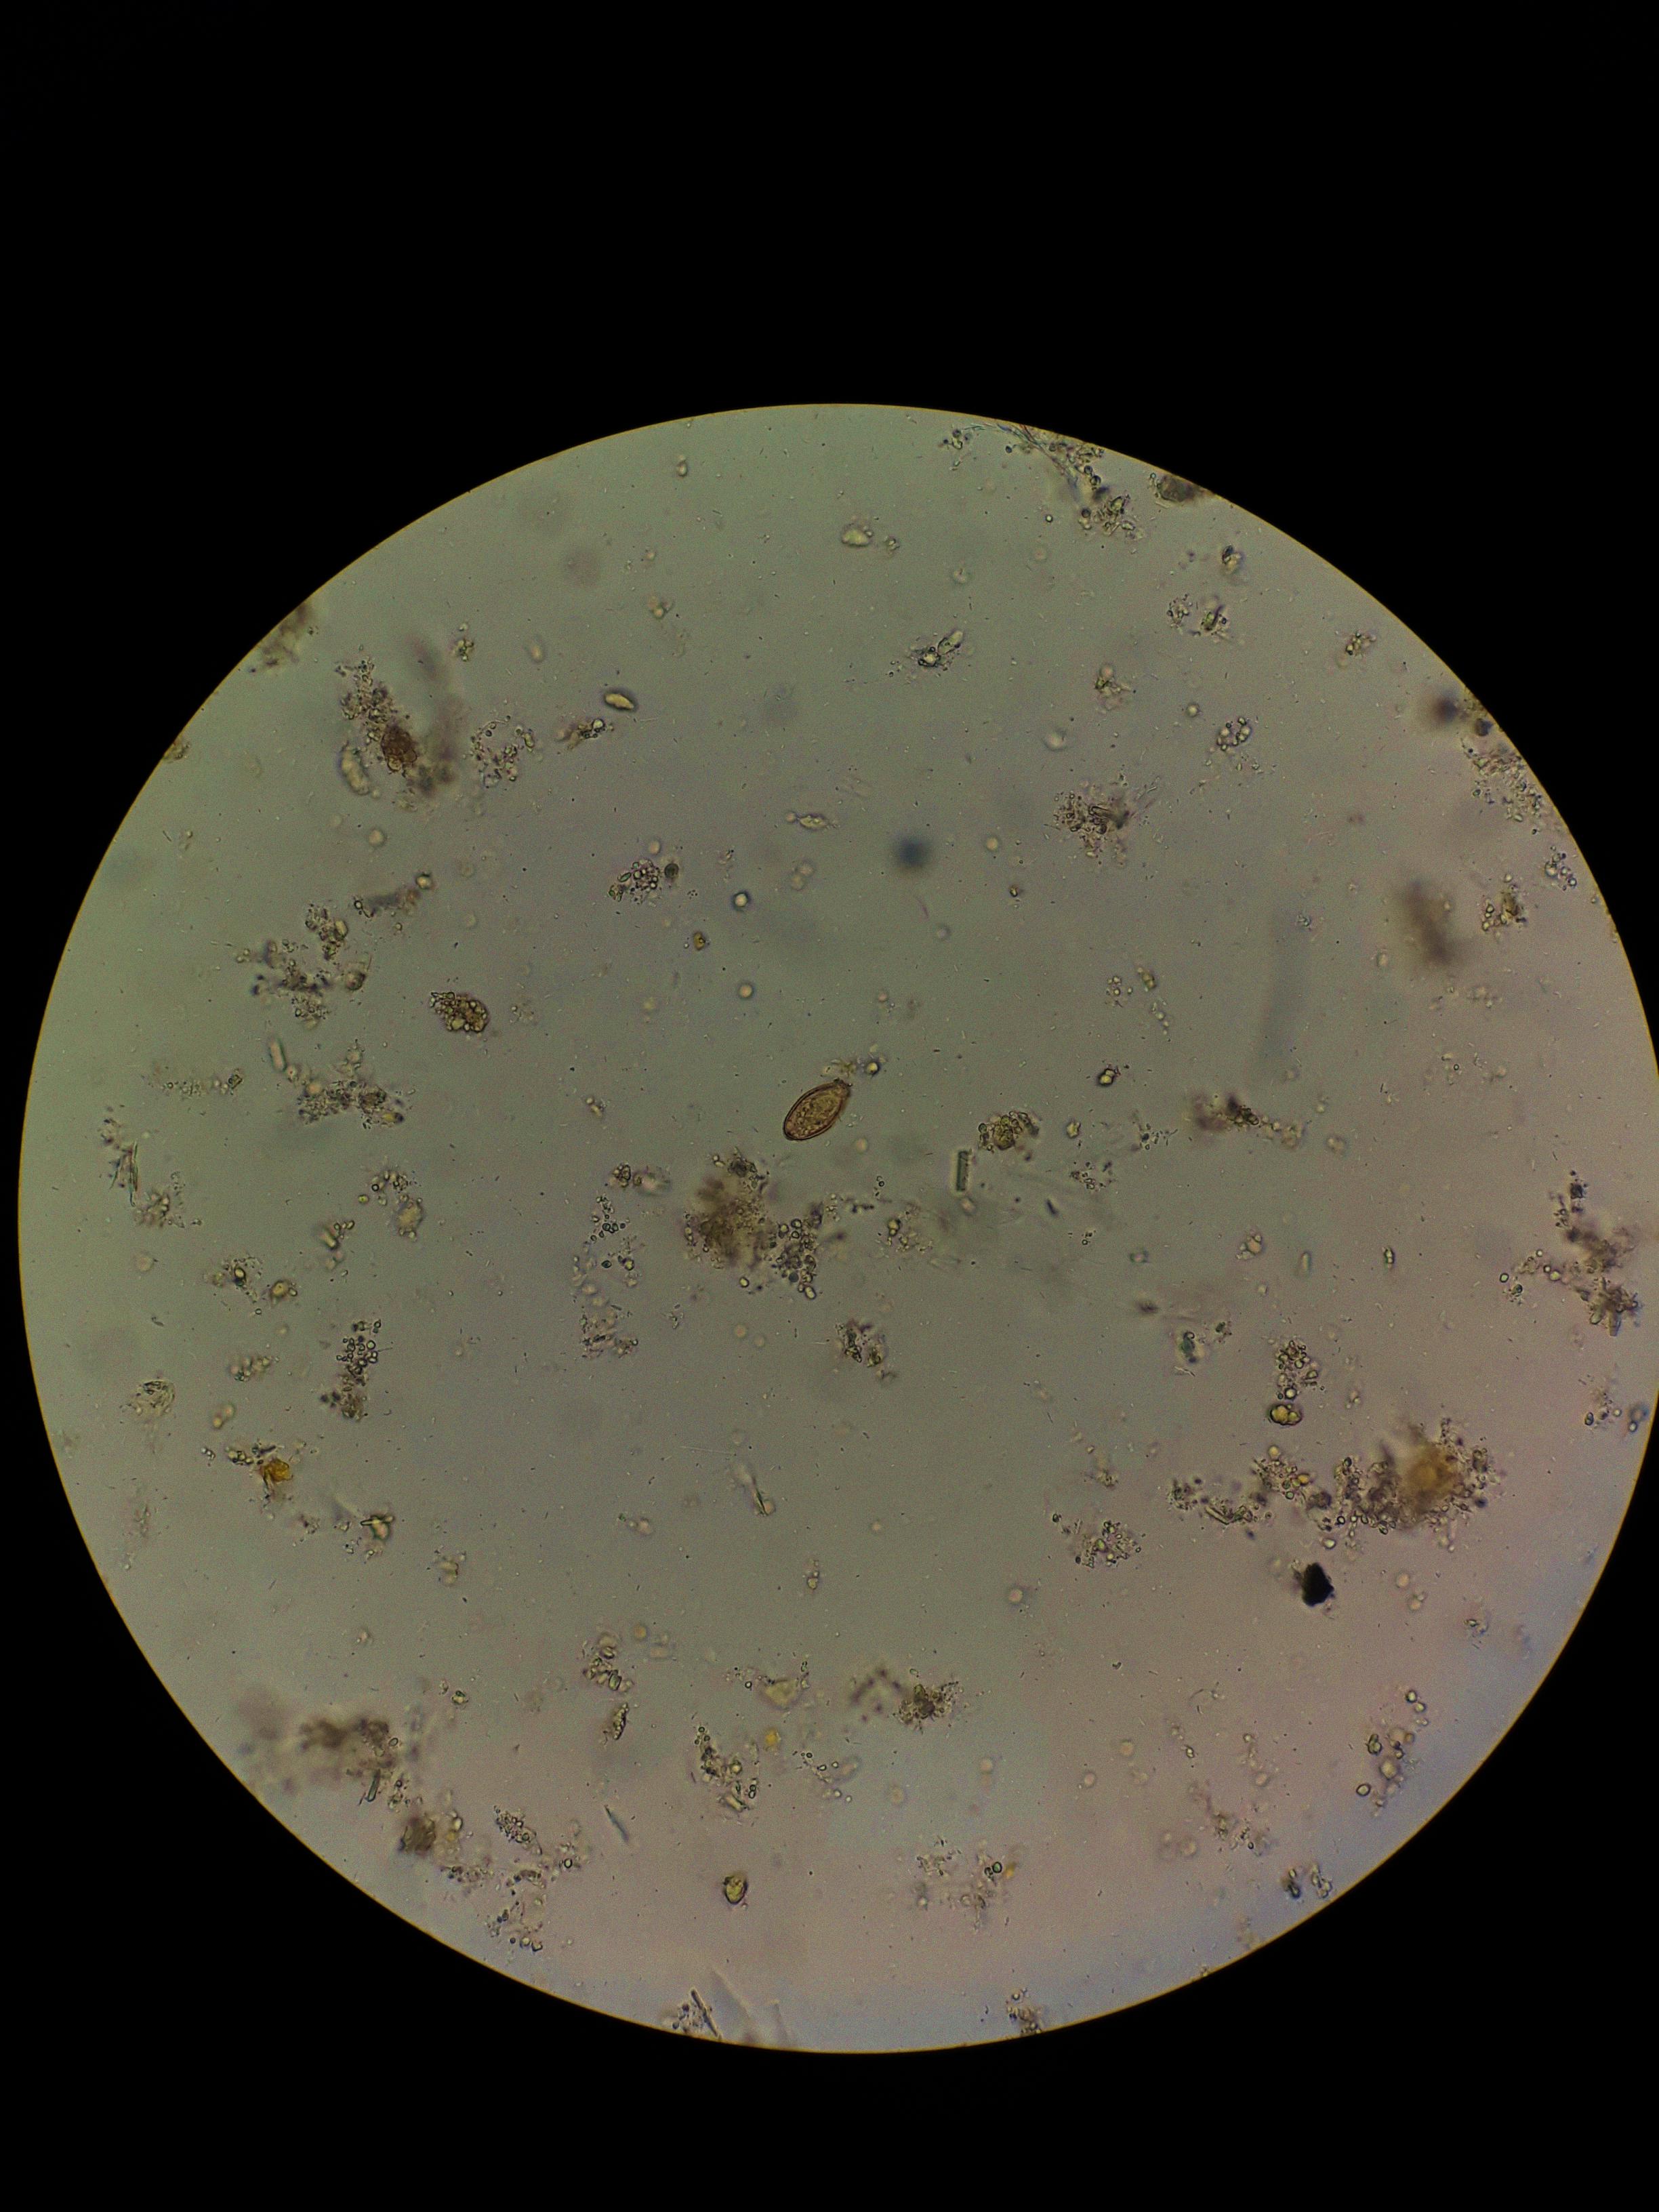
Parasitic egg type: Opisthorchis viverrine